Aerial crown-view tile of a tropical tree (Barro Colorado Island, Panama), acquired 20250616:
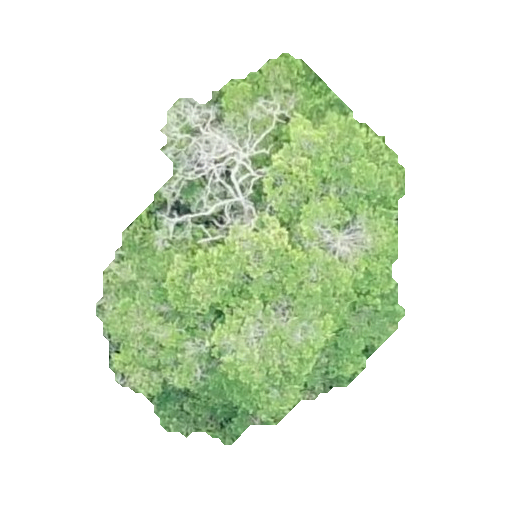
Species: Terminalia amazonia
GBIF accepted scientific name: Terminalia amazonica
Crown area: 119.672 m²